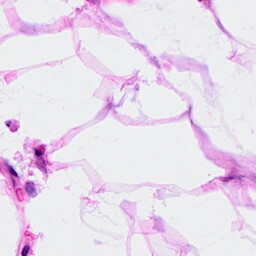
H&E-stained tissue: Breast